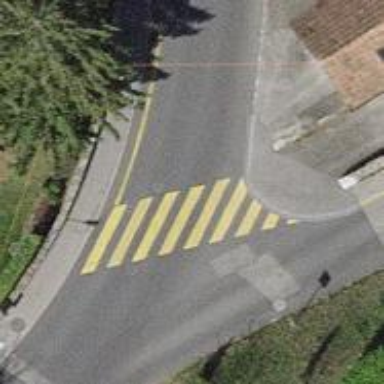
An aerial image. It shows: Zebra crossing on the road.